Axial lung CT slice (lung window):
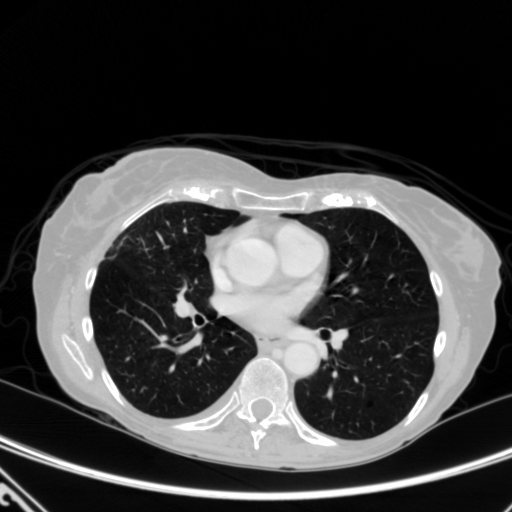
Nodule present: no